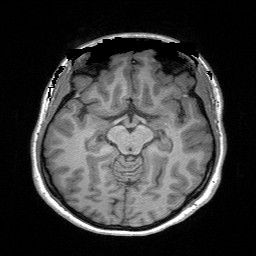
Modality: T1w
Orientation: coronal